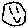
Label: smiley face